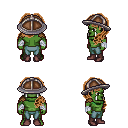
a pixel art fantasy rpg character, male body template, orc, green skin, leather shoulder armor, teal pants, brown princess hairstyle, chain helm, white cloth bandages, maroon shoes, four views (front, back, left, right), 2x2 character sprite sheet, small pixel art, hard edges, no anti-aliasing